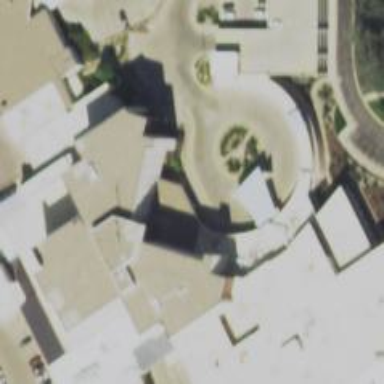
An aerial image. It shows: Hospital building with flat roof.